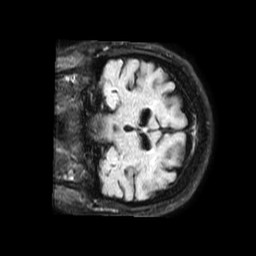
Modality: FLAIR
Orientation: coronal
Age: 71
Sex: female
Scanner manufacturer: philips
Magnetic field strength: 1.5 T
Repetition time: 6 s
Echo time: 0.09923 s